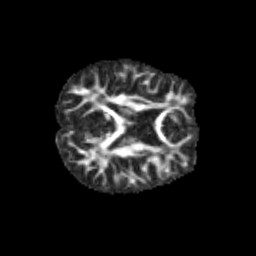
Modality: FA
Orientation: axial
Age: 12
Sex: male
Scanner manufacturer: siemens
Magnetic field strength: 3 T
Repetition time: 3.8 s
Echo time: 0.07 s